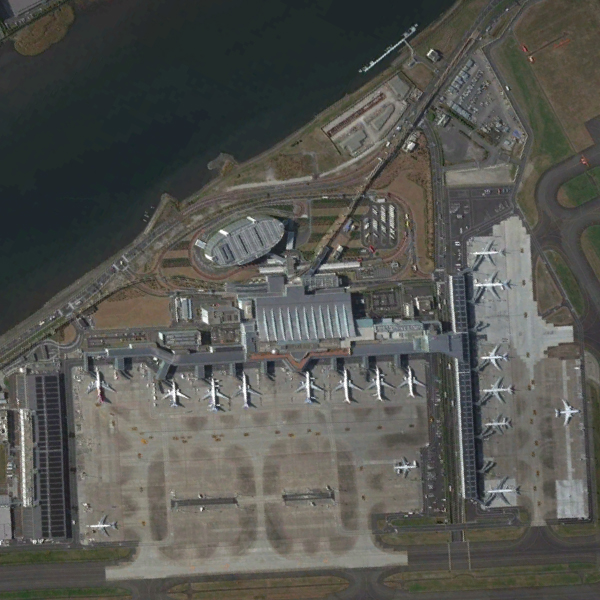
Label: Airport